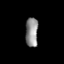
Tissue: skin
Cell type: Fibroblasts
Senescence score: 0.7319
Nuclear area (px): 363
Mean DAPI intensity: 143.091